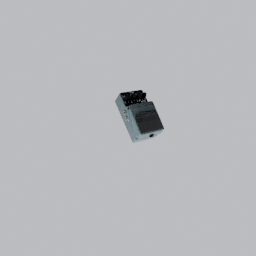
Label: electronics